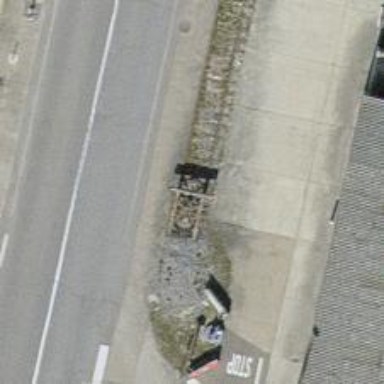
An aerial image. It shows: Railway buffer stop.